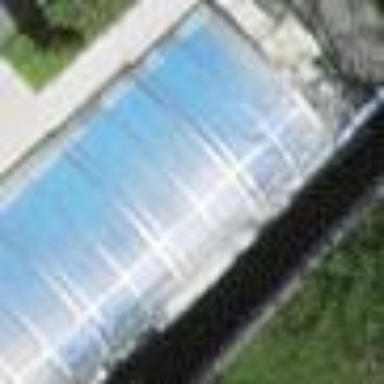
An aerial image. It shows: Swimming pool located in leisure land.